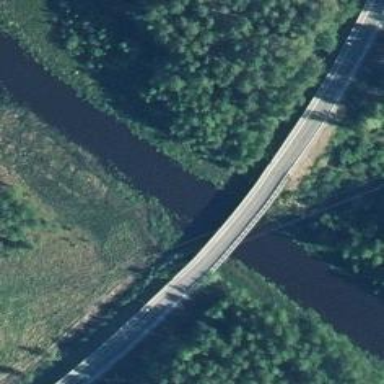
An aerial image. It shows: Bridge over motorway link with asphalt surface.